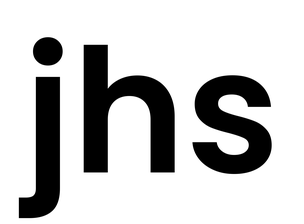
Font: Poppins-SemiBold